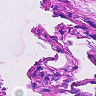
Metastatic tissue present: no